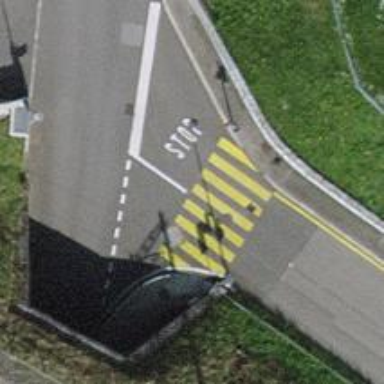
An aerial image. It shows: Crossing with traffic signals.